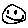
Label: smiley face